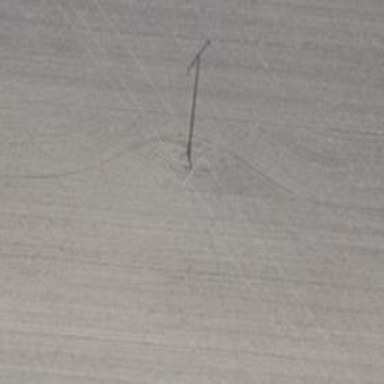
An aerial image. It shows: Minor power line.